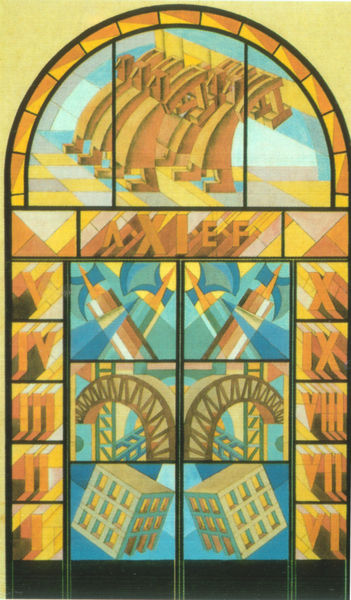
Titel: Il lavoro. bozzetto di vetrata per il palazzo del dopolavoro di trento
Künstler: Fortunato Depero
Standort: Roma
Institution: (Privatsammlung)
Schlagwörter: blau, körper, gelb, menschen, ocker, braun, fenster, glas, orange, gebäude, haus, karo, malerei, muster, häuser, brücke, kirche, sonne, bauern, rund, turm, hellblau, bogen, italien, russland, abstrakt, farben, modern, formen, fabrik, arbeiter, industrie, rundbogen, soldaten, symmetrie, zahlen, wandmalerei, tor, rechtecke, futurismus, eisen, eckig, form, sichel, buchstaben, würfel, halbkreis, bauhaus, ecken, geometrisch, glasfenster, hammer, symbolik, illusion, stahl, kanten, geometrie, quadrat, marschieren, osten, konstruktivismus, symbole, römisch, brücken, kubisch, avantgarde, verglasung, halbbogen, hochhaus, römische zahlen, bogenfeld, kalender, splitter, segmente, srbeiten, sozialismus, wolkenkratzer, kommunismus, raketen, ddr, maschieren, srbeiter, stahlkonstruktionen